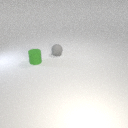
small gray rubber sphere behind small green rubber cylinder